Interaction volume radius: 5 \u00c5
Interaction volume height: 20 \u00c5
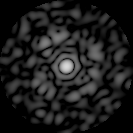
Disorder parameter: 0.8401